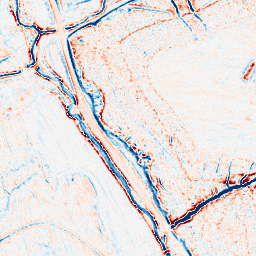
Category: edge_preserving
Decomposition family: bilateral
Decomposition parameters: d: 9
sigma_color: 75
sigma_space: 25
Upsampling method: quadratic
Upsampling parameters: scale: 4
Upsampling scale: 4